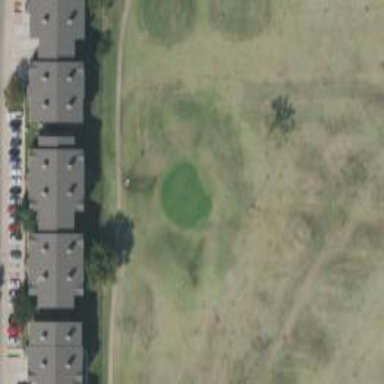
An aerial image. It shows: Golf hole.